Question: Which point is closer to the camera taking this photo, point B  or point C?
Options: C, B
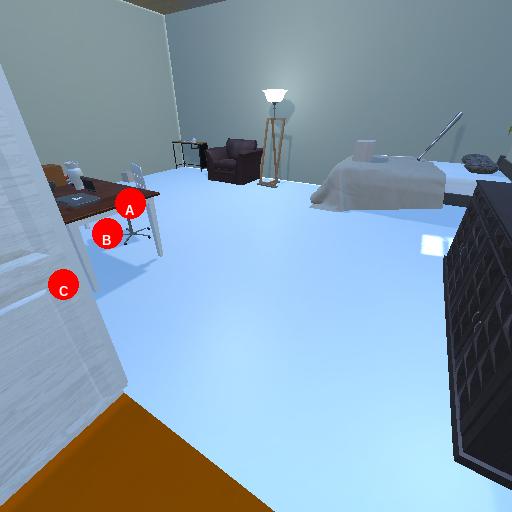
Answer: C